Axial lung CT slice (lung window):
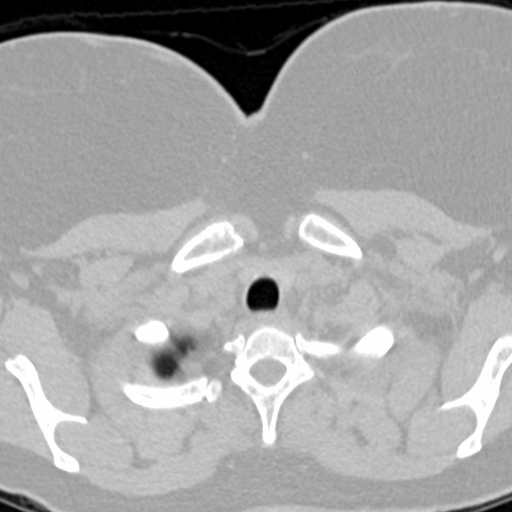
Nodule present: no